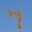
Label: 7